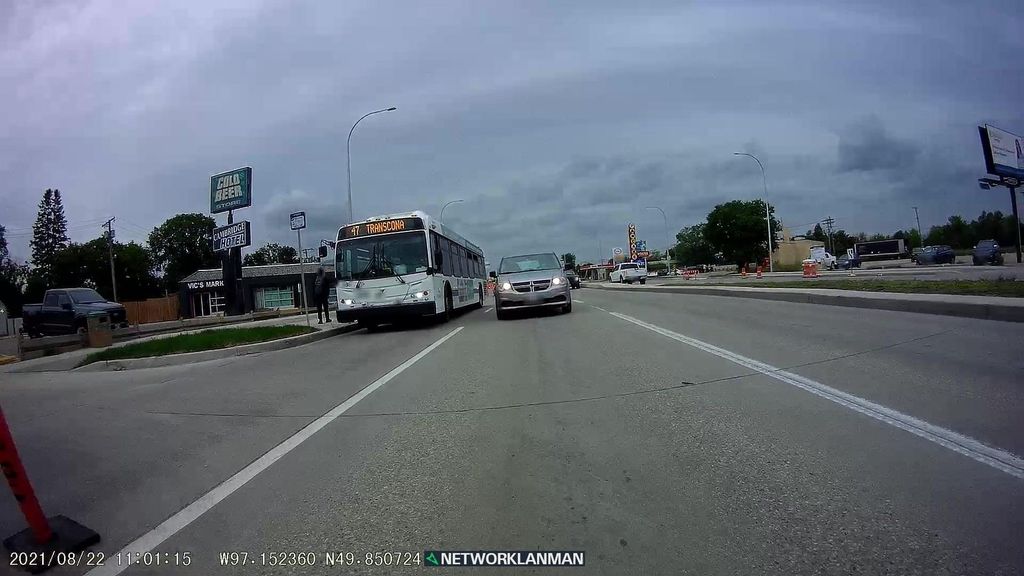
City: winnipeg